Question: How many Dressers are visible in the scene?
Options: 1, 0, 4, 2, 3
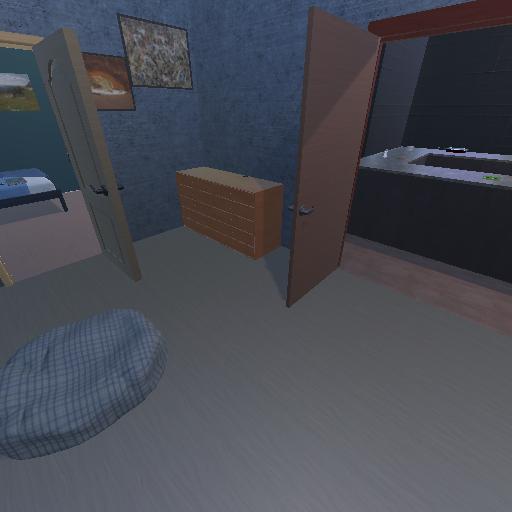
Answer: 1